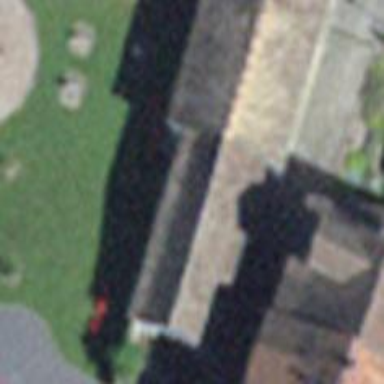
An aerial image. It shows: Beautiful church building.